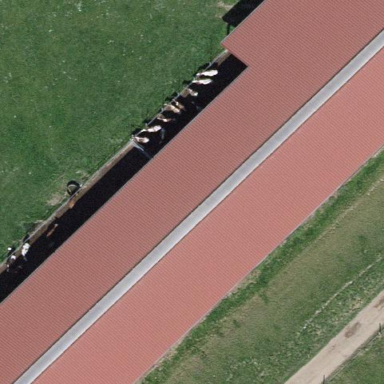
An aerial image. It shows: Cowshed building.